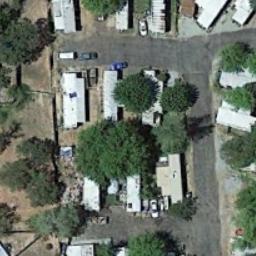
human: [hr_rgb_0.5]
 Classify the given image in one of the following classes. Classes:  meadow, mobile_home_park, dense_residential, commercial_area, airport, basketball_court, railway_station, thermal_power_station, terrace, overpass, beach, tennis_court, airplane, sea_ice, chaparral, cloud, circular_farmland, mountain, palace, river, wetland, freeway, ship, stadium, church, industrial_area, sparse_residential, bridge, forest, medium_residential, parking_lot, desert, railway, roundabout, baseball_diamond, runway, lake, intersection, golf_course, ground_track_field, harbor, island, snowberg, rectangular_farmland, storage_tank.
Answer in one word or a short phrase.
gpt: mobile_home_park